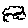
Label: cloud